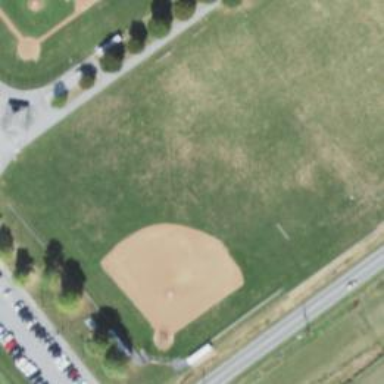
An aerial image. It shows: Baseball pitch for leisure land activities.